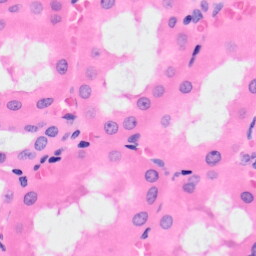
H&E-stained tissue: Kidney